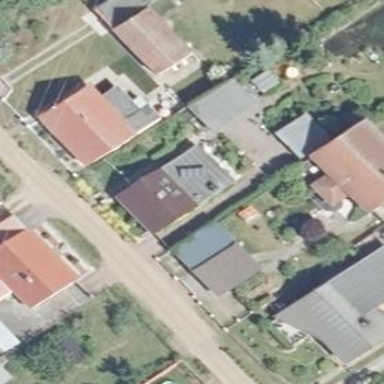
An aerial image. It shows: Terrace building.